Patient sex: M
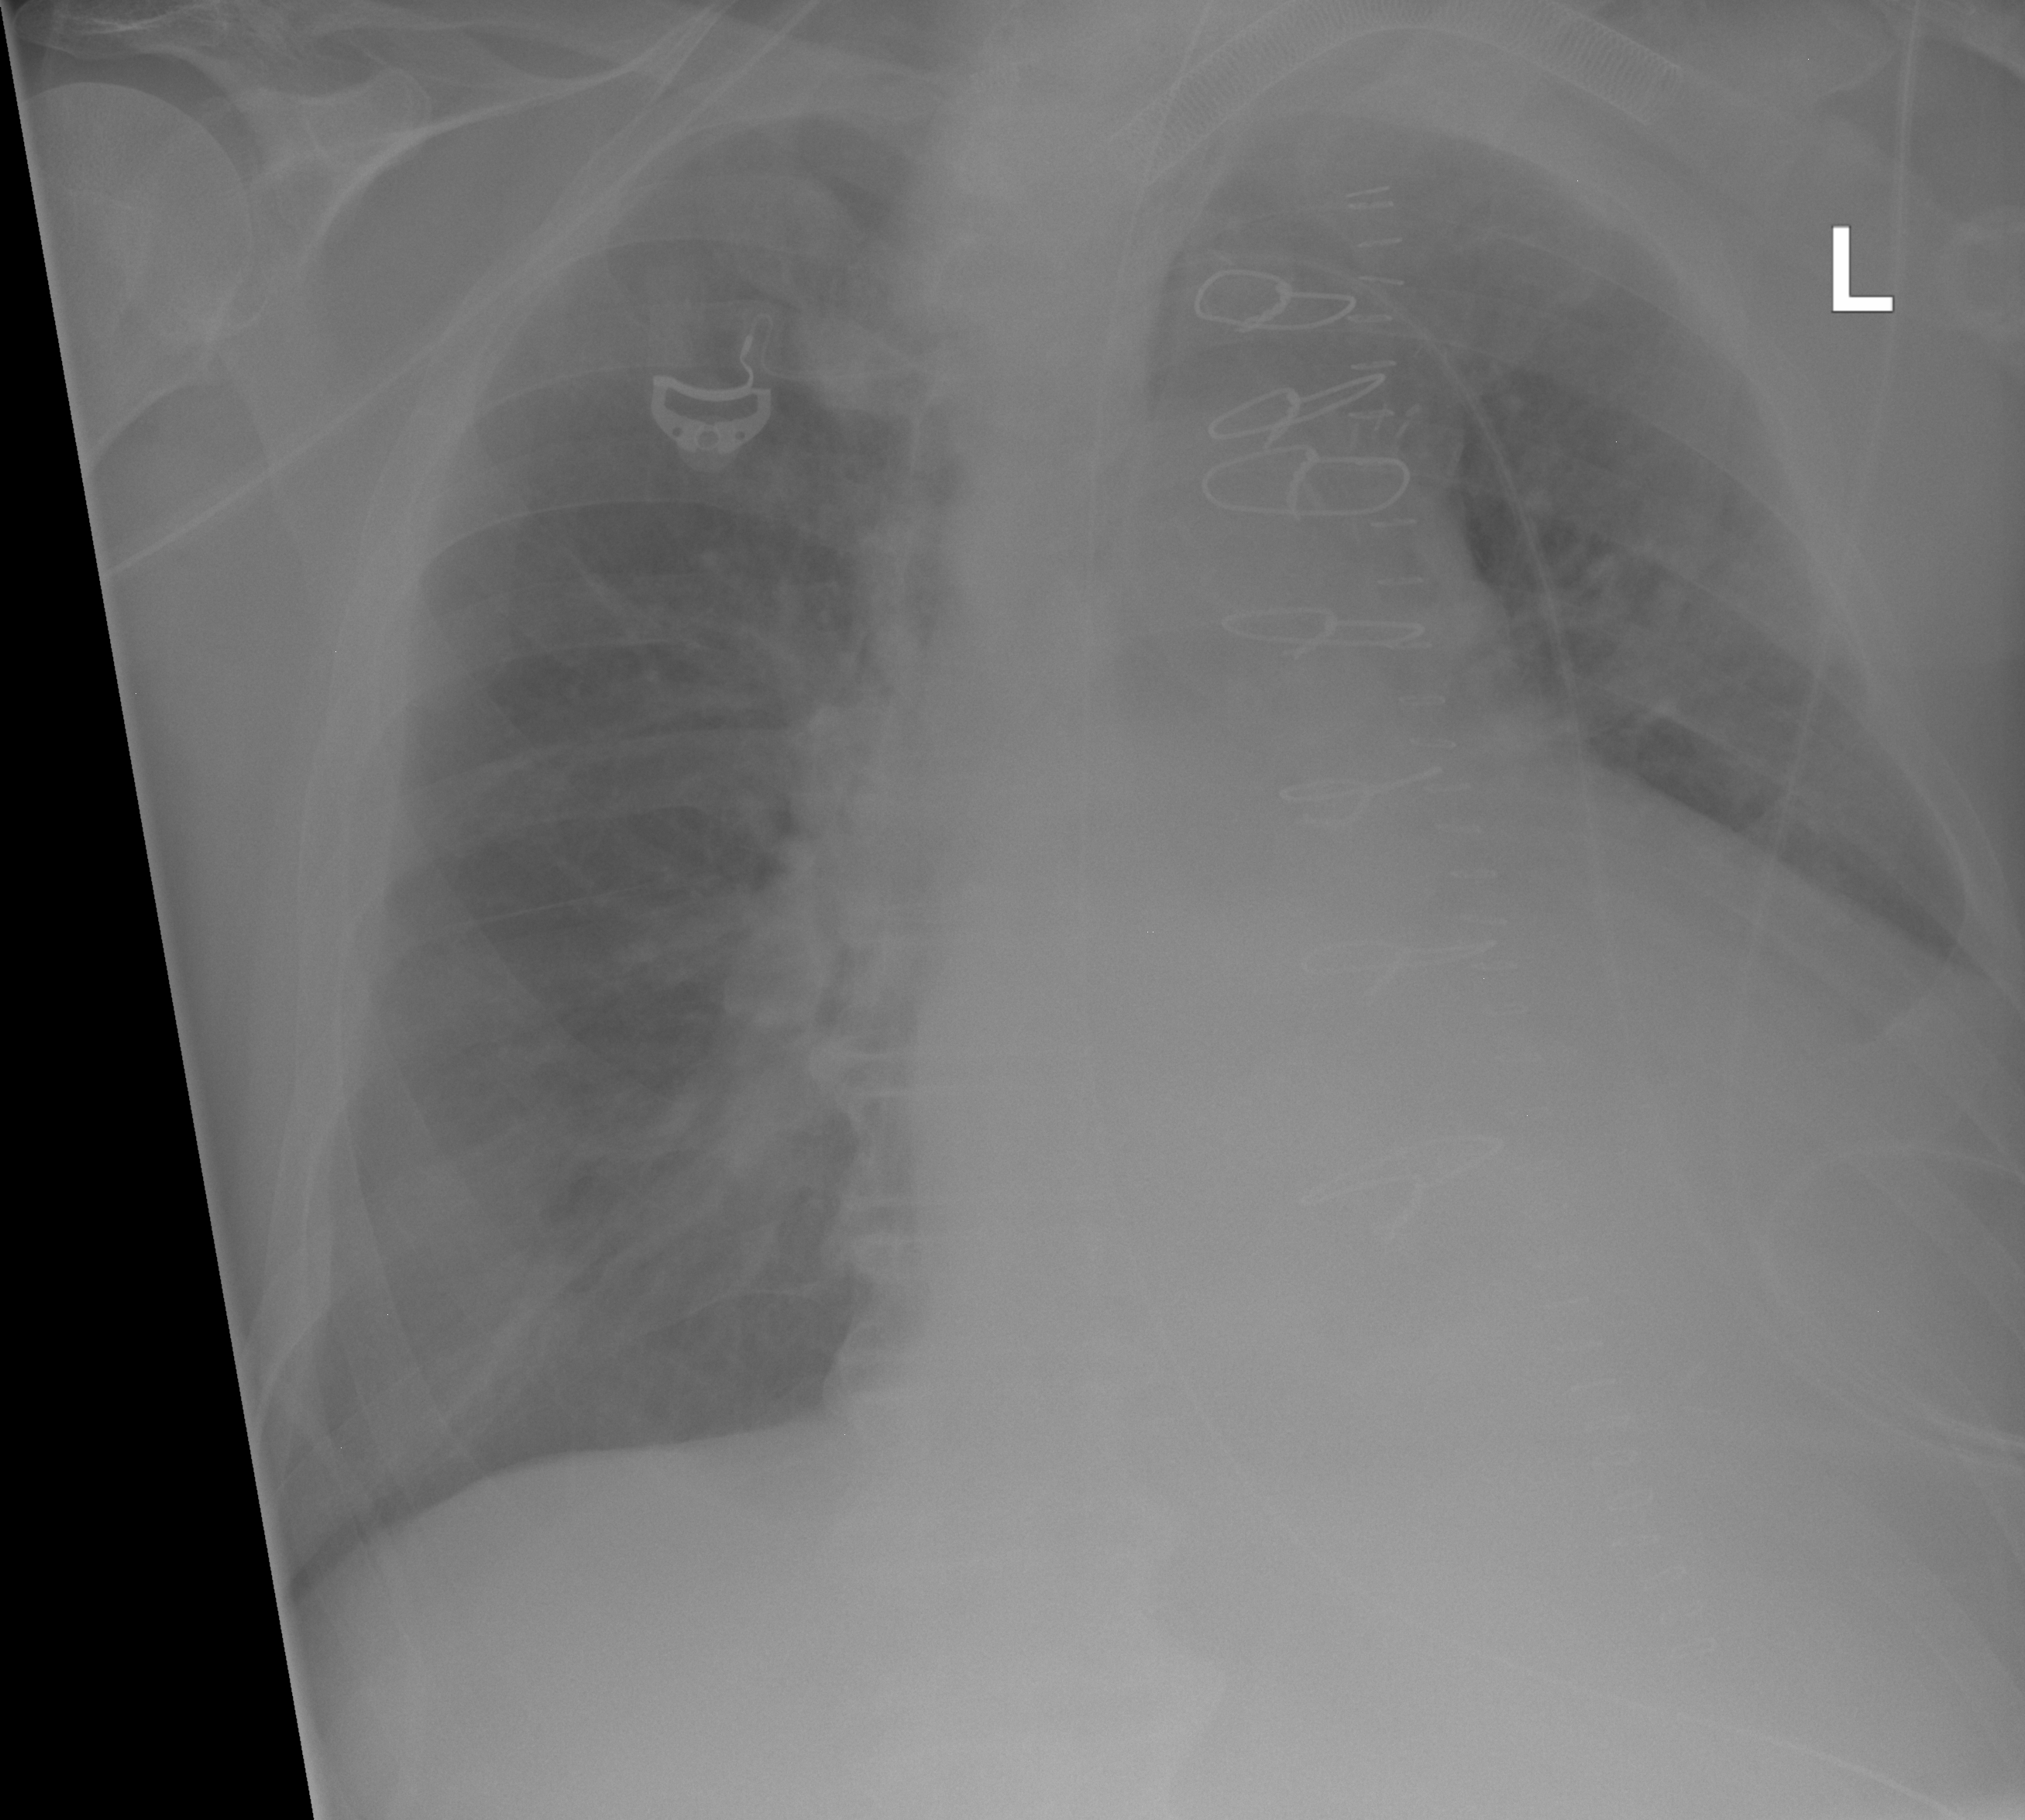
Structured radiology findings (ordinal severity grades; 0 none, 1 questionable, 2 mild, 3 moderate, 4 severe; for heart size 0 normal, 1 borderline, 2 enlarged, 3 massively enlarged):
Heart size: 3
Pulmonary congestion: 0
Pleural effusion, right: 0
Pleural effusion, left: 0
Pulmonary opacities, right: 0
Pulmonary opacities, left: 0
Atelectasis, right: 2
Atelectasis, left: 2